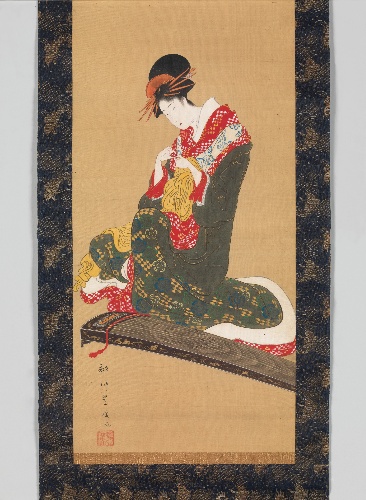
Artist: Utagawa Toyohiro
Artist bio: Japanese, 1763–1828
Date: early 19th century
Object type: Hanging scroll
Classification: Paintings
Medium: Hanging scroll; ink and color on silk
Culture: Japan
Period: Edo period (1615–1868)
Dimensions: 31 5/16 x 10 1/4 in. (79.6 x 26 cm)
Department: Asian Art
Credit line: Charles Stewart Smith Collection, Gift of Mrs. Charles Stewart Smith, Charles Stewart Smith Jr., and Howard Caswell Smith, in memory of Charles Stewart Smith, 1914
Accession year: 1914
Repository: Metropolitan Museum of Art, New York, NY
Tags: Musical Instruments|Women